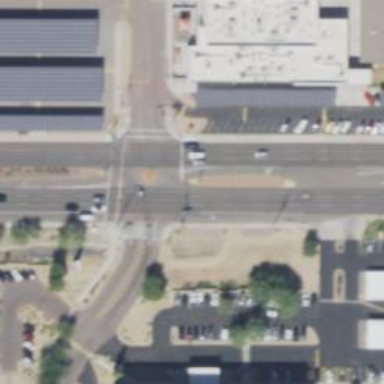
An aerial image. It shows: Solid stop line on the road.